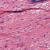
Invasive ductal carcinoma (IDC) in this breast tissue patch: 0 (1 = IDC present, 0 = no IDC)